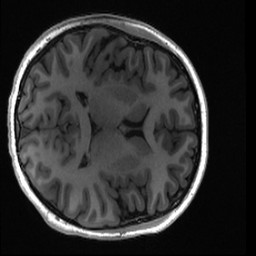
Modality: T1w
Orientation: axial
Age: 19
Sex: female